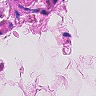
Metastatic tissue present: no